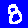
Digit: 8